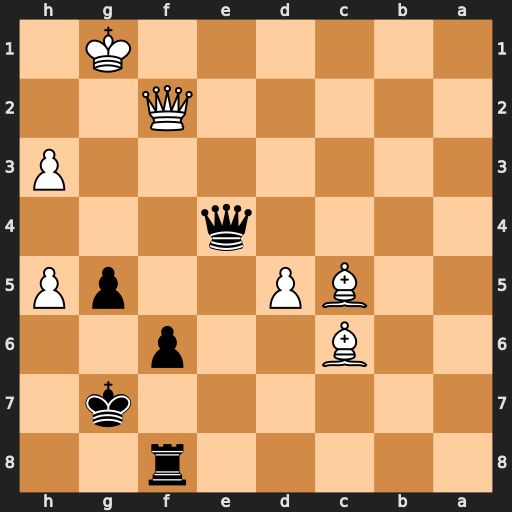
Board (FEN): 5r2/6k1/2B2p2/2BP2pP/4q3/7P/5Q2/6K1
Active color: b
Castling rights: -
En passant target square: -
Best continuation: Rb8 Qa2 Rb1+ Kf2 Rc1